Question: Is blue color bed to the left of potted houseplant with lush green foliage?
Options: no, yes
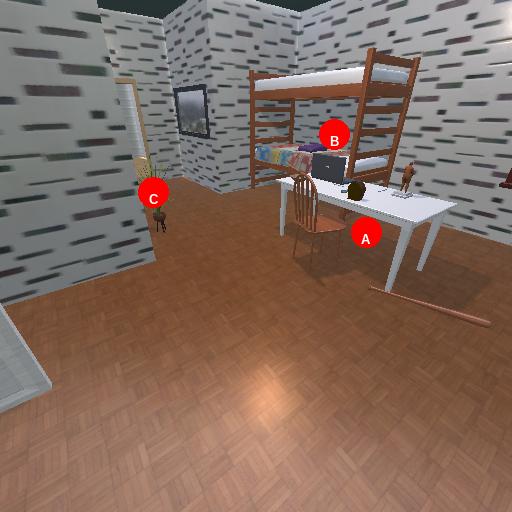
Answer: no